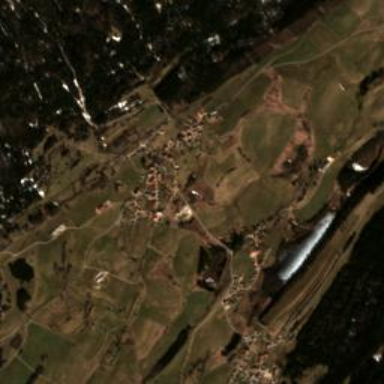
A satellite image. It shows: Village.